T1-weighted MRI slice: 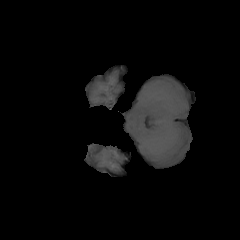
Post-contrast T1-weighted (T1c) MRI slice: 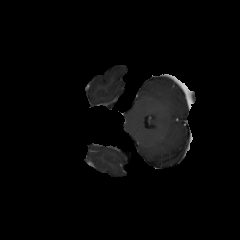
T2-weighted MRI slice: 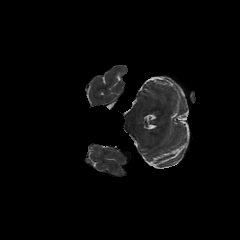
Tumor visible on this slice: no